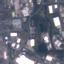
Land use / land cover class: Industrial